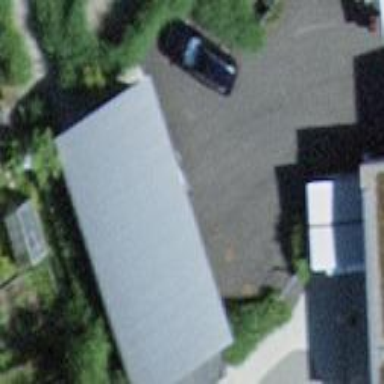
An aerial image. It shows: View of roof of building.